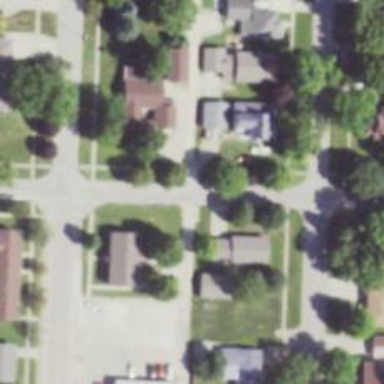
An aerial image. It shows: Alley classified as service road.